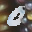
Label: 0